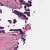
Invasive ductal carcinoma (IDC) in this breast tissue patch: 0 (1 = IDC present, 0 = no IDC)